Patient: sex F, age 26
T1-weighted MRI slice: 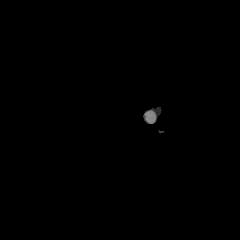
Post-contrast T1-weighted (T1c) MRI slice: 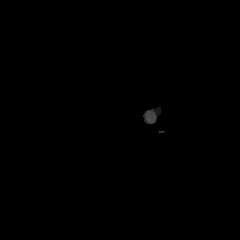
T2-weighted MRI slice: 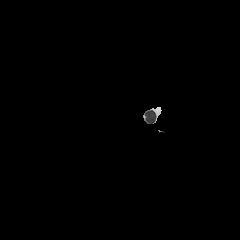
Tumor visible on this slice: no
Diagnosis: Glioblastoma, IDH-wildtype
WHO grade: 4